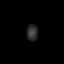
Tissue: lung
Cell type: Endothelial cells
Senescence score: 0.1845
Nuclear area (px): 174
Mean DAPI intensity: 46.874